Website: crate-barrel
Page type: billing-address
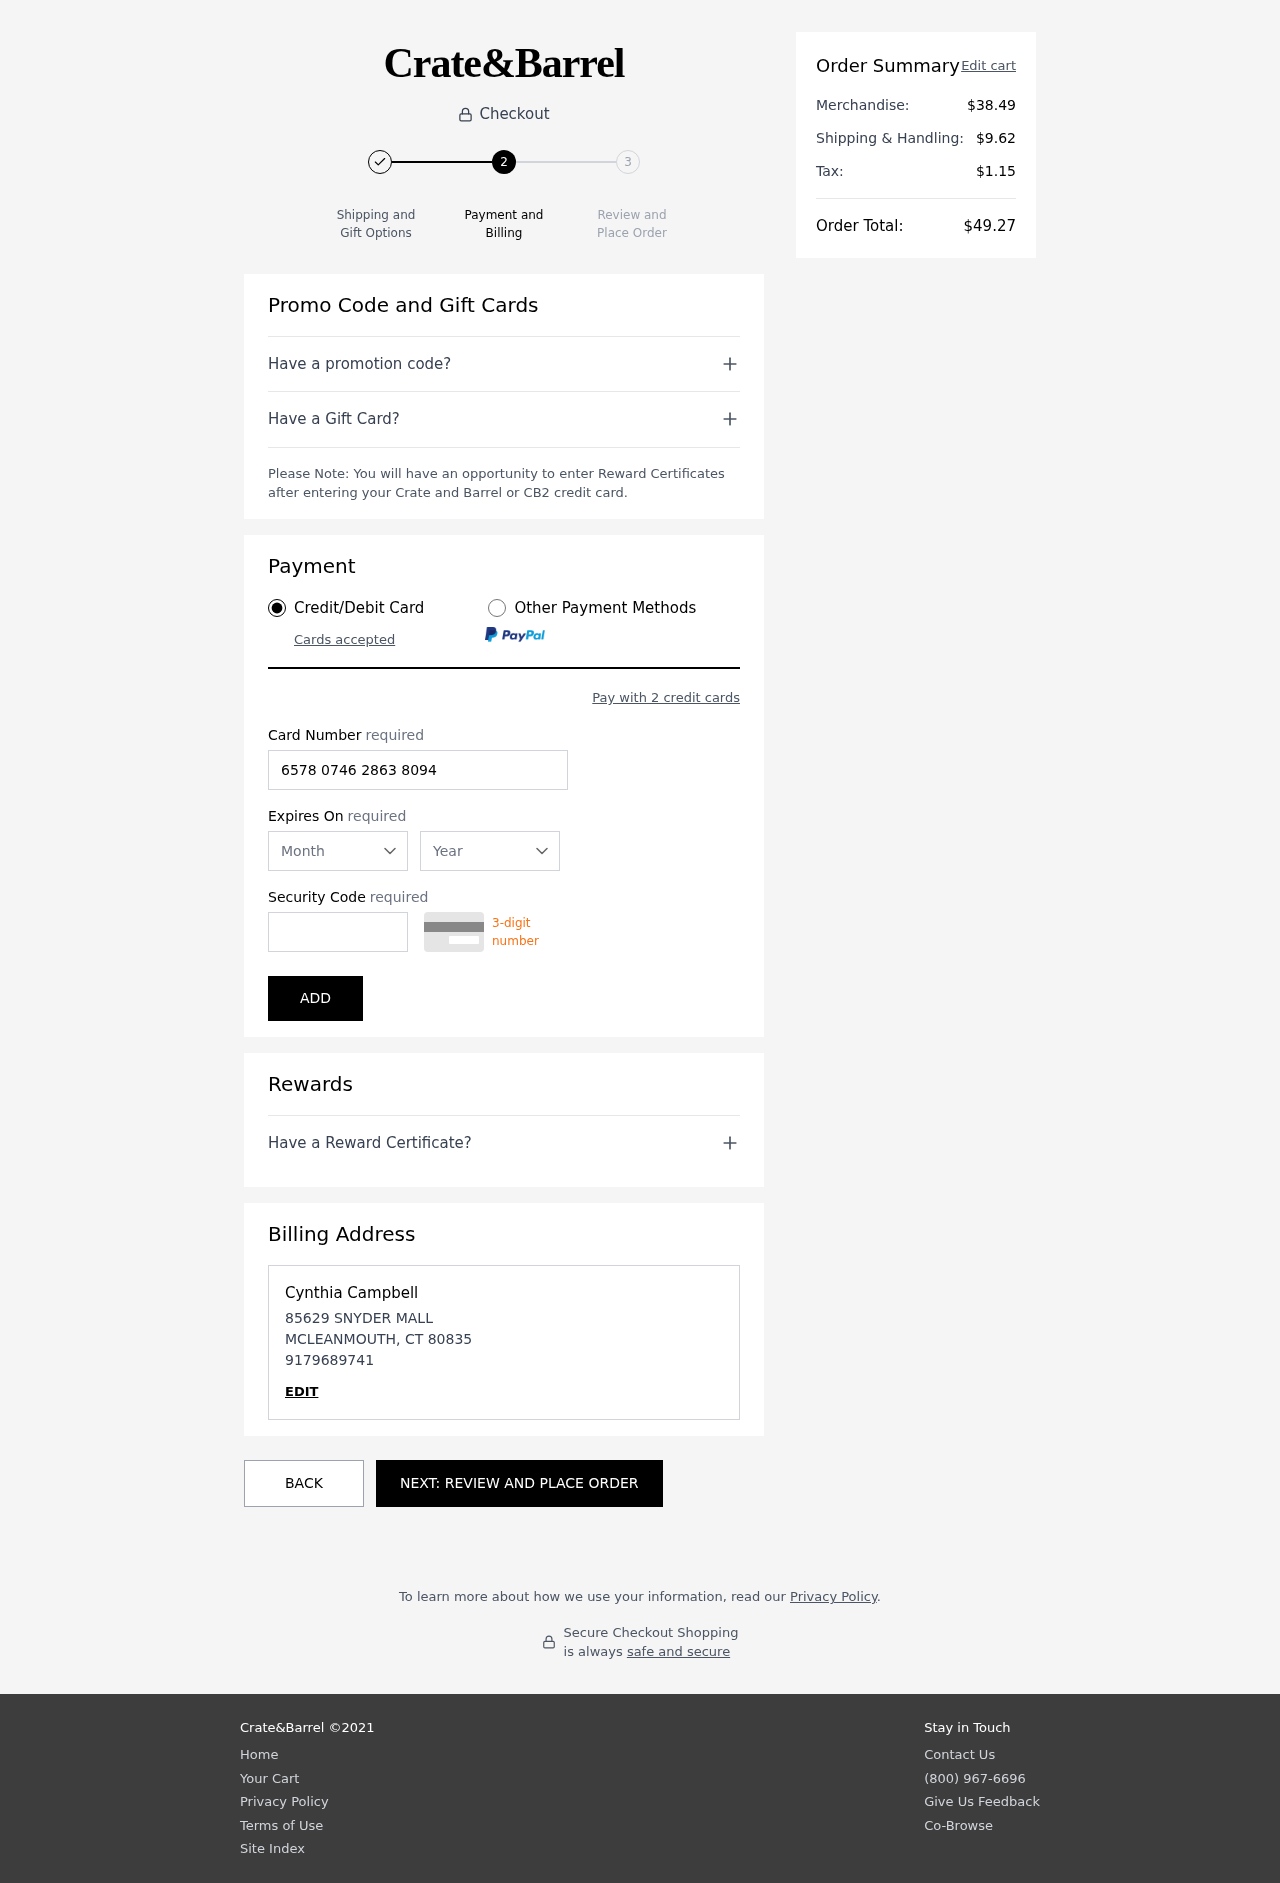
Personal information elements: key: PII_CARD_CVV
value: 352
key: PII_CARD_EXPIRY_MONTH
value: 02
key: PII_CARD_EXPIRY_YEAR
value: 29
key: PII_CARD_NUMBER
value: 6578 0746 2863 8094
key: PII_CITY
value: MCLEANMOUTH
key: PII_FULLNAME
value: Cynthia Campbell
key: PII_PHONE
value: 9179689741
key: PII_POSTCODE
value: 80835
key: PII_STATE_ABBR
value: CT
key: PII_STREET
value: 85629 SNYDER MALL
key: PII_FIRSTNAME
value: Cynthia
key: PII_LASTNAME
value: Campbell
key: PII_PHONE_LINE
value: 9741
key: PII_PHONE_SUFFIX
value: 9741
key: PII_POSTCODE_FULL
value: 80835
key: PII_PHONE2
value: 9179689741
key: PII_PHONE3
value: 9179689741
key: PII_FULLNAME2
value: Cynthia Campbell
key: PII_FULLNAME3
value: Cynthia Campbell
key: PII_FIRSTNAME2
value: Cynthia
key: PII_FIRSTNAME3
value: Cynthia
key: PII_LASTNAME2
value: Campbell
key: PII_LASTNAME3
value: Campbell
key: PII_FIRSTNAME_DERIVED
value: Cynthia
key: PII_LASTNAME_DERIVED
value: Campbell
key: PII_PHONE_NUMERIC
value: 9179689741
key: PII_PHONE_LINE_NUMERIC
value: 9741
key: PII_PHONE_SUFFIX_NUMERIC
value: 9741
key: PII_POSTCODE_NUMERIC
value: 80835
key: PII_PHONE2_NUMERIC
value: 9179689741
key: PII_PHONE3_NUMERIC
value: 9179689741
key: PII_FULLNAME_DERIVED
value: Cynthia Campbell
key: PII_NAME_FULL_DERIVED
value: Cynthia Campbell
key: PII_PHONE_DIGITS
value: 9179689741
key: PII_PHONE_LAST4
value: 9741
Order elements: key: ORDER_SUBTOTAL
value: $38.49
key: ORDER_SHIPPING_COST
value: $9.62
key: ORDER_TAX
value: $1.15
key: ORDER_TOTAL
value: $49.27